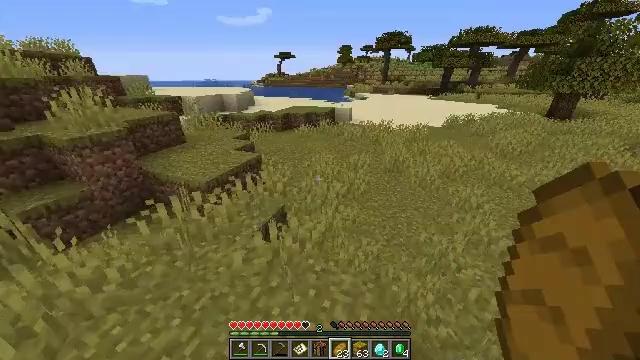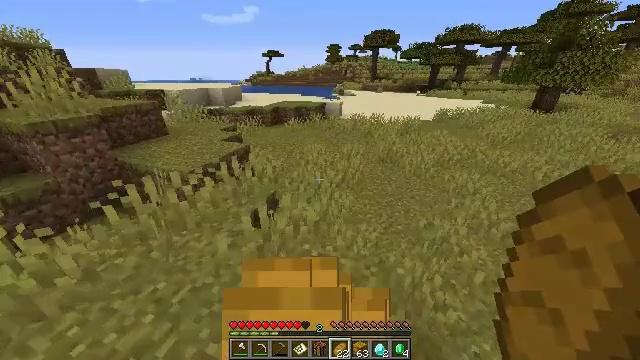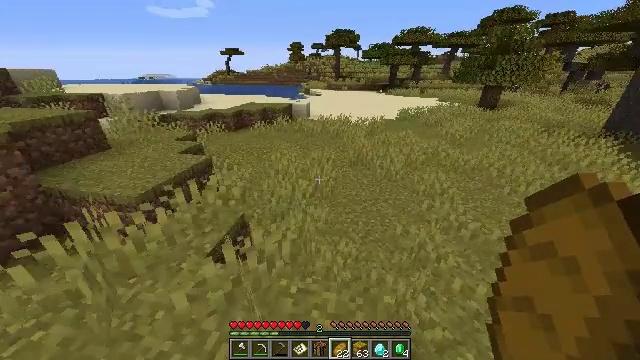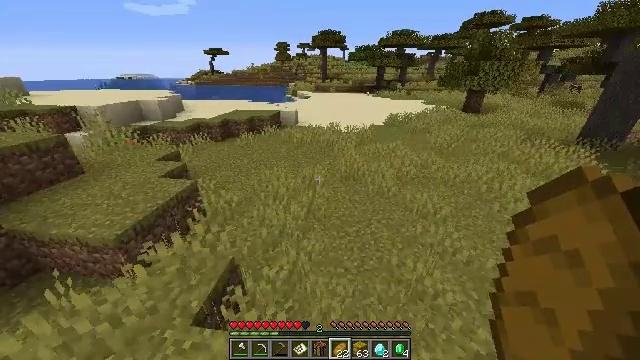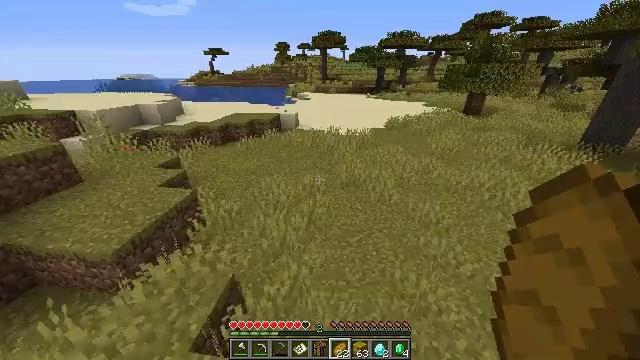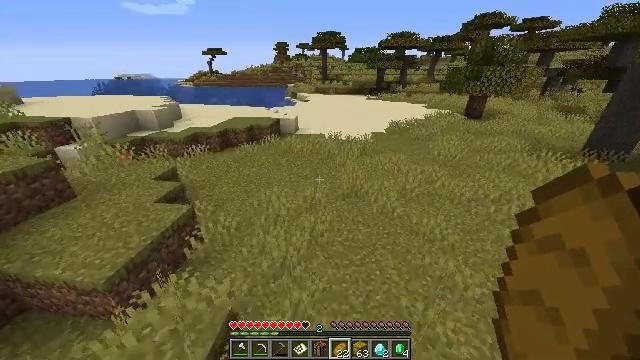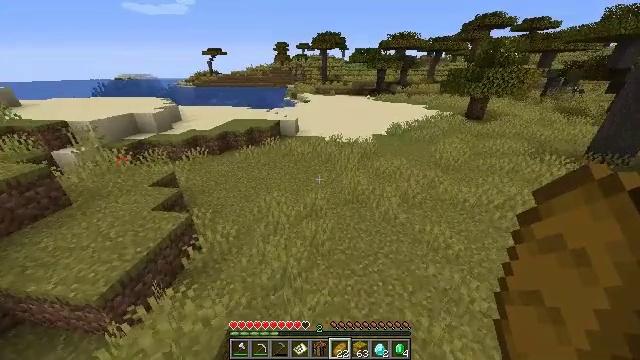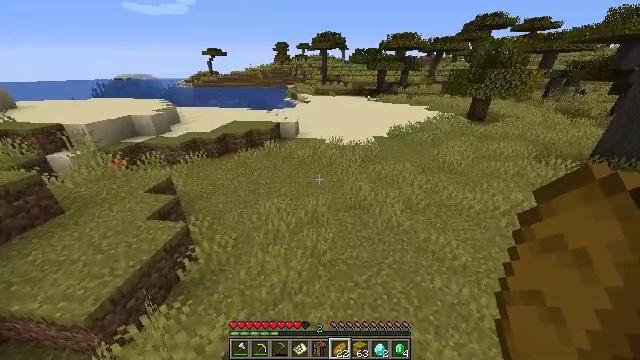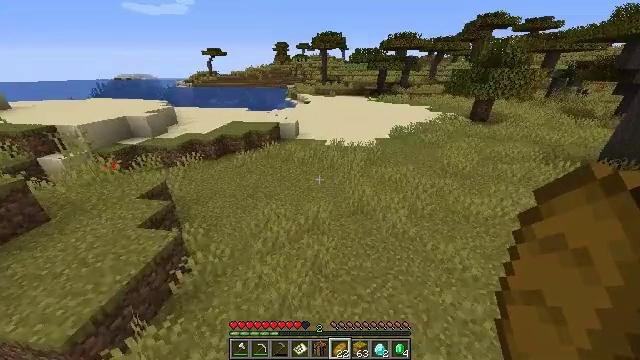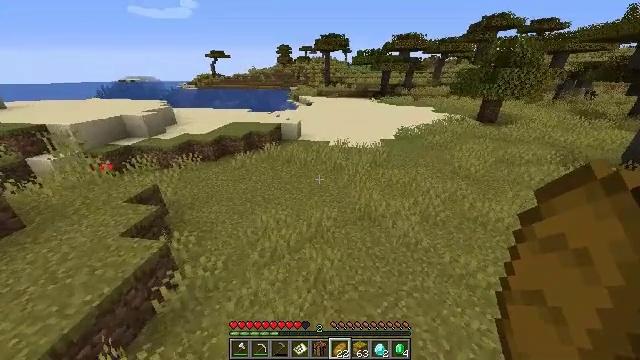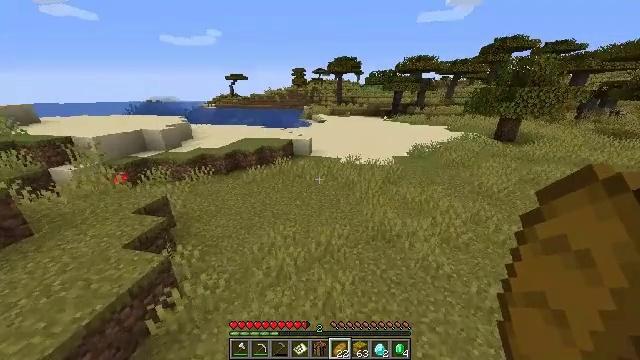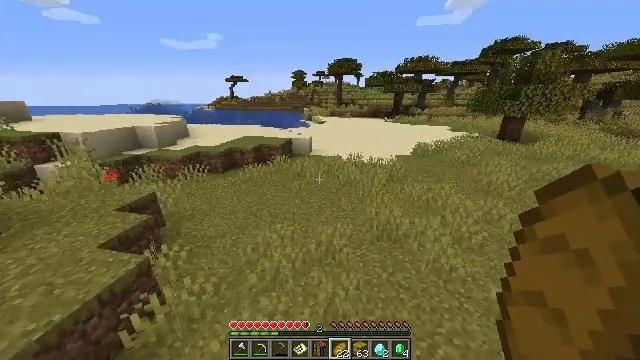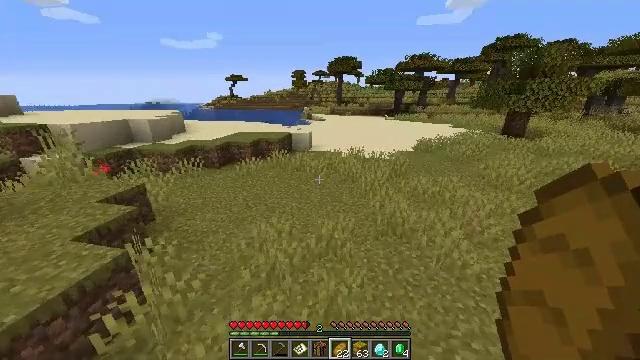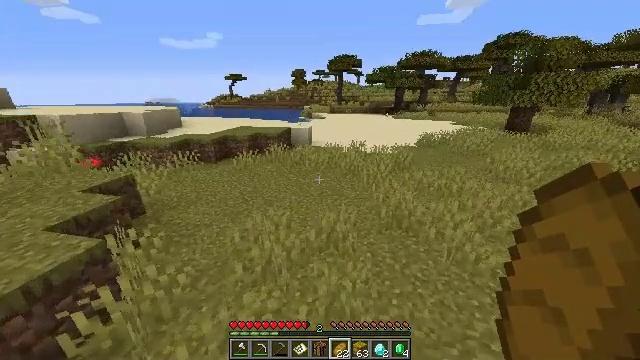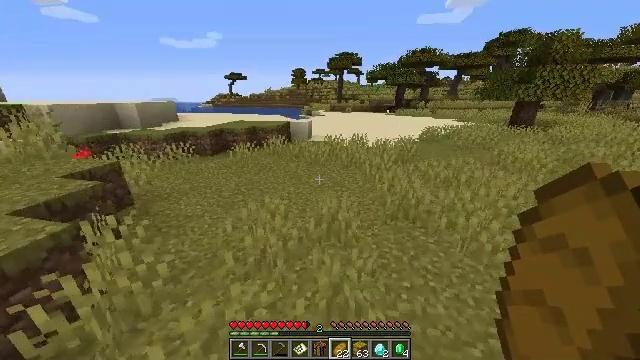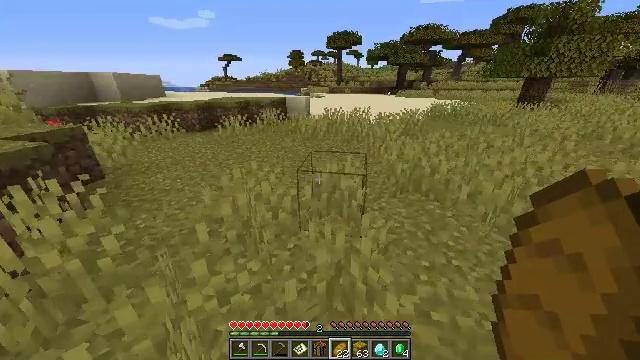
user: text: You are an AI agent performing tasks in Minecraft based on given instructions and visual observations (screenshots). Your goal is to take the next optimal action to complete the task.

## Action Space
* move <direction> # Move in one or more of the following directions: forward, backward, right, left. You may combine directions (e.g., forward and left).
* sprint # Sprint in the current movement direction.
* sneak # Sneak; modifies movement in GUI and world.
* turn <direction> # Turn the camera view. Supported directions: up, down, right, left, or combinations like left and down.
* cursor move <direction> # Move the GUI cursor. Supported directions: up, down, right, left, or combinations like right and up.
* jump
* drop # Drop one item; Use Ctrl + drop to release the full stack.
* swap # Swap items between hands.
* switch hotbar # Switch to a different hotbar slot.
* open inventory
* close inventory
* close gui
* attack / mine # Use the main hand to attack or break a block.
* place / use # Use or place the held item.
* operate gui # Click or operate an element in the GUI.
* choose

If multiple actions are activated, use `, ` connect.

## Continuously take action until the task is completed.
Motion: motion action
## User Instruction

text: Attack the lime bed to recycle it.
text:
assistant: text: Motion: move forward, sprint, turn right, use / place, jump
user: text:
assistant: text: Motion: move forward, sprint, turn right, use / place, jump
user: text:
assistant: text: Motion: move forward, sprint, turn right, jump
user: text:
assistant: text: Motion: move forward, sprint, jump
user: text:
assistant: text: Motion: move forward, sprint, jump
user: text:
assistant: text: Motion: move forward, sprint, jump
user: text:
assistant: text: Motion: move forward, sprint, jump
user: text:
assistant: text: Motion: move forward, sprint, jump
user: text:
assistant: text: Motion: move forward, sprint, jump
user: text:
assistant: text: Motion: move forward, sprint, turn left and up, jump
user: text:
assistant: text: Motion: move forward, sprint, jump
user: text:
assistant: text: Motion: move forward, sprint, jump
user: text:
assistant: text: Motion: move forward, sprint, jump
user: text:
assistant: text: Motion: move forward, sprint, jump
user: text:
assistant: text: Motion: move forward, sprint, turn down, jump
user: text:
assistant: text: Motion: move forward, sprint, jump
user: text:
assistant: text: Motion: move forward, sprint, turn left, jump
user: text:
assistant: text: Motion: move forward, sprint, turn left, jump
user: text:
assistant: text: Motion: move forward, sprint, turn left, jump
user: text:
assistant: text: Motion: move forward, sprint, jump
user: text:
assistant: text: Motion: move forward, sprint, jump
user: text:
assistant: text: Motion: move forward, sprint, jump
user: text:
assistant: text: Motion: move forward, sprint, jump
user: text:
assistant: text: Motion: move forward, sprint, jump
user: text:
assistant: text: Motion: move forward, sprint, jump
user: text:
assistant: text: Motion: move forward, sprint, jump
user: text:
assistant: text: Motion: move forward, sprint, jump
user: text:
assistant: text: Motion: move forward, sprint, jump
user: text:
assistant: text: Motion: move forward, sprint, jump
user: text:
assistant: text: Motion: move forward, sprint, jump